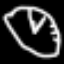
Label: clock